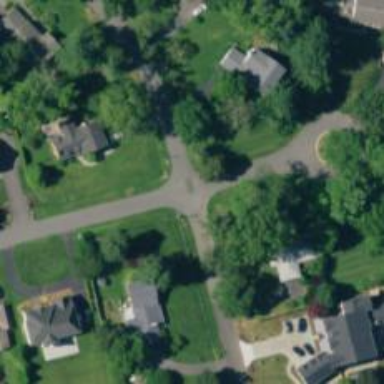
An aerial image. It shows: Residential road.